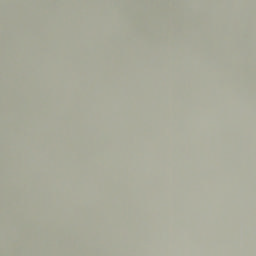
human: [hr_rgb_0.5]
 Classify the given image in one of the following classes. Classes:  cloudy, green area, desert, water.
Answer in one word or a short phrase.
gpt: cloudy